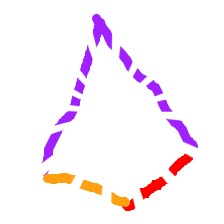
Shape: kite